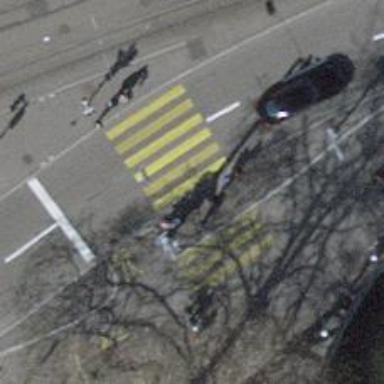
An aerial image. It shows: Kerb serving as barrier.